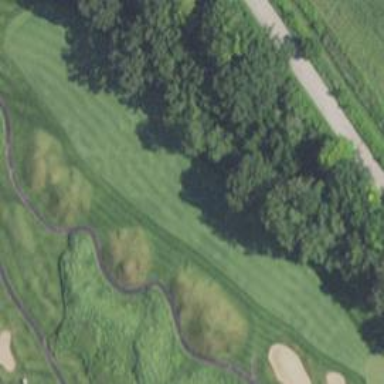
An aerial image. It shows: Golf fairway surrounded by grass.